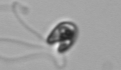
Label: flagellate_morphotype1